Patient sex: F
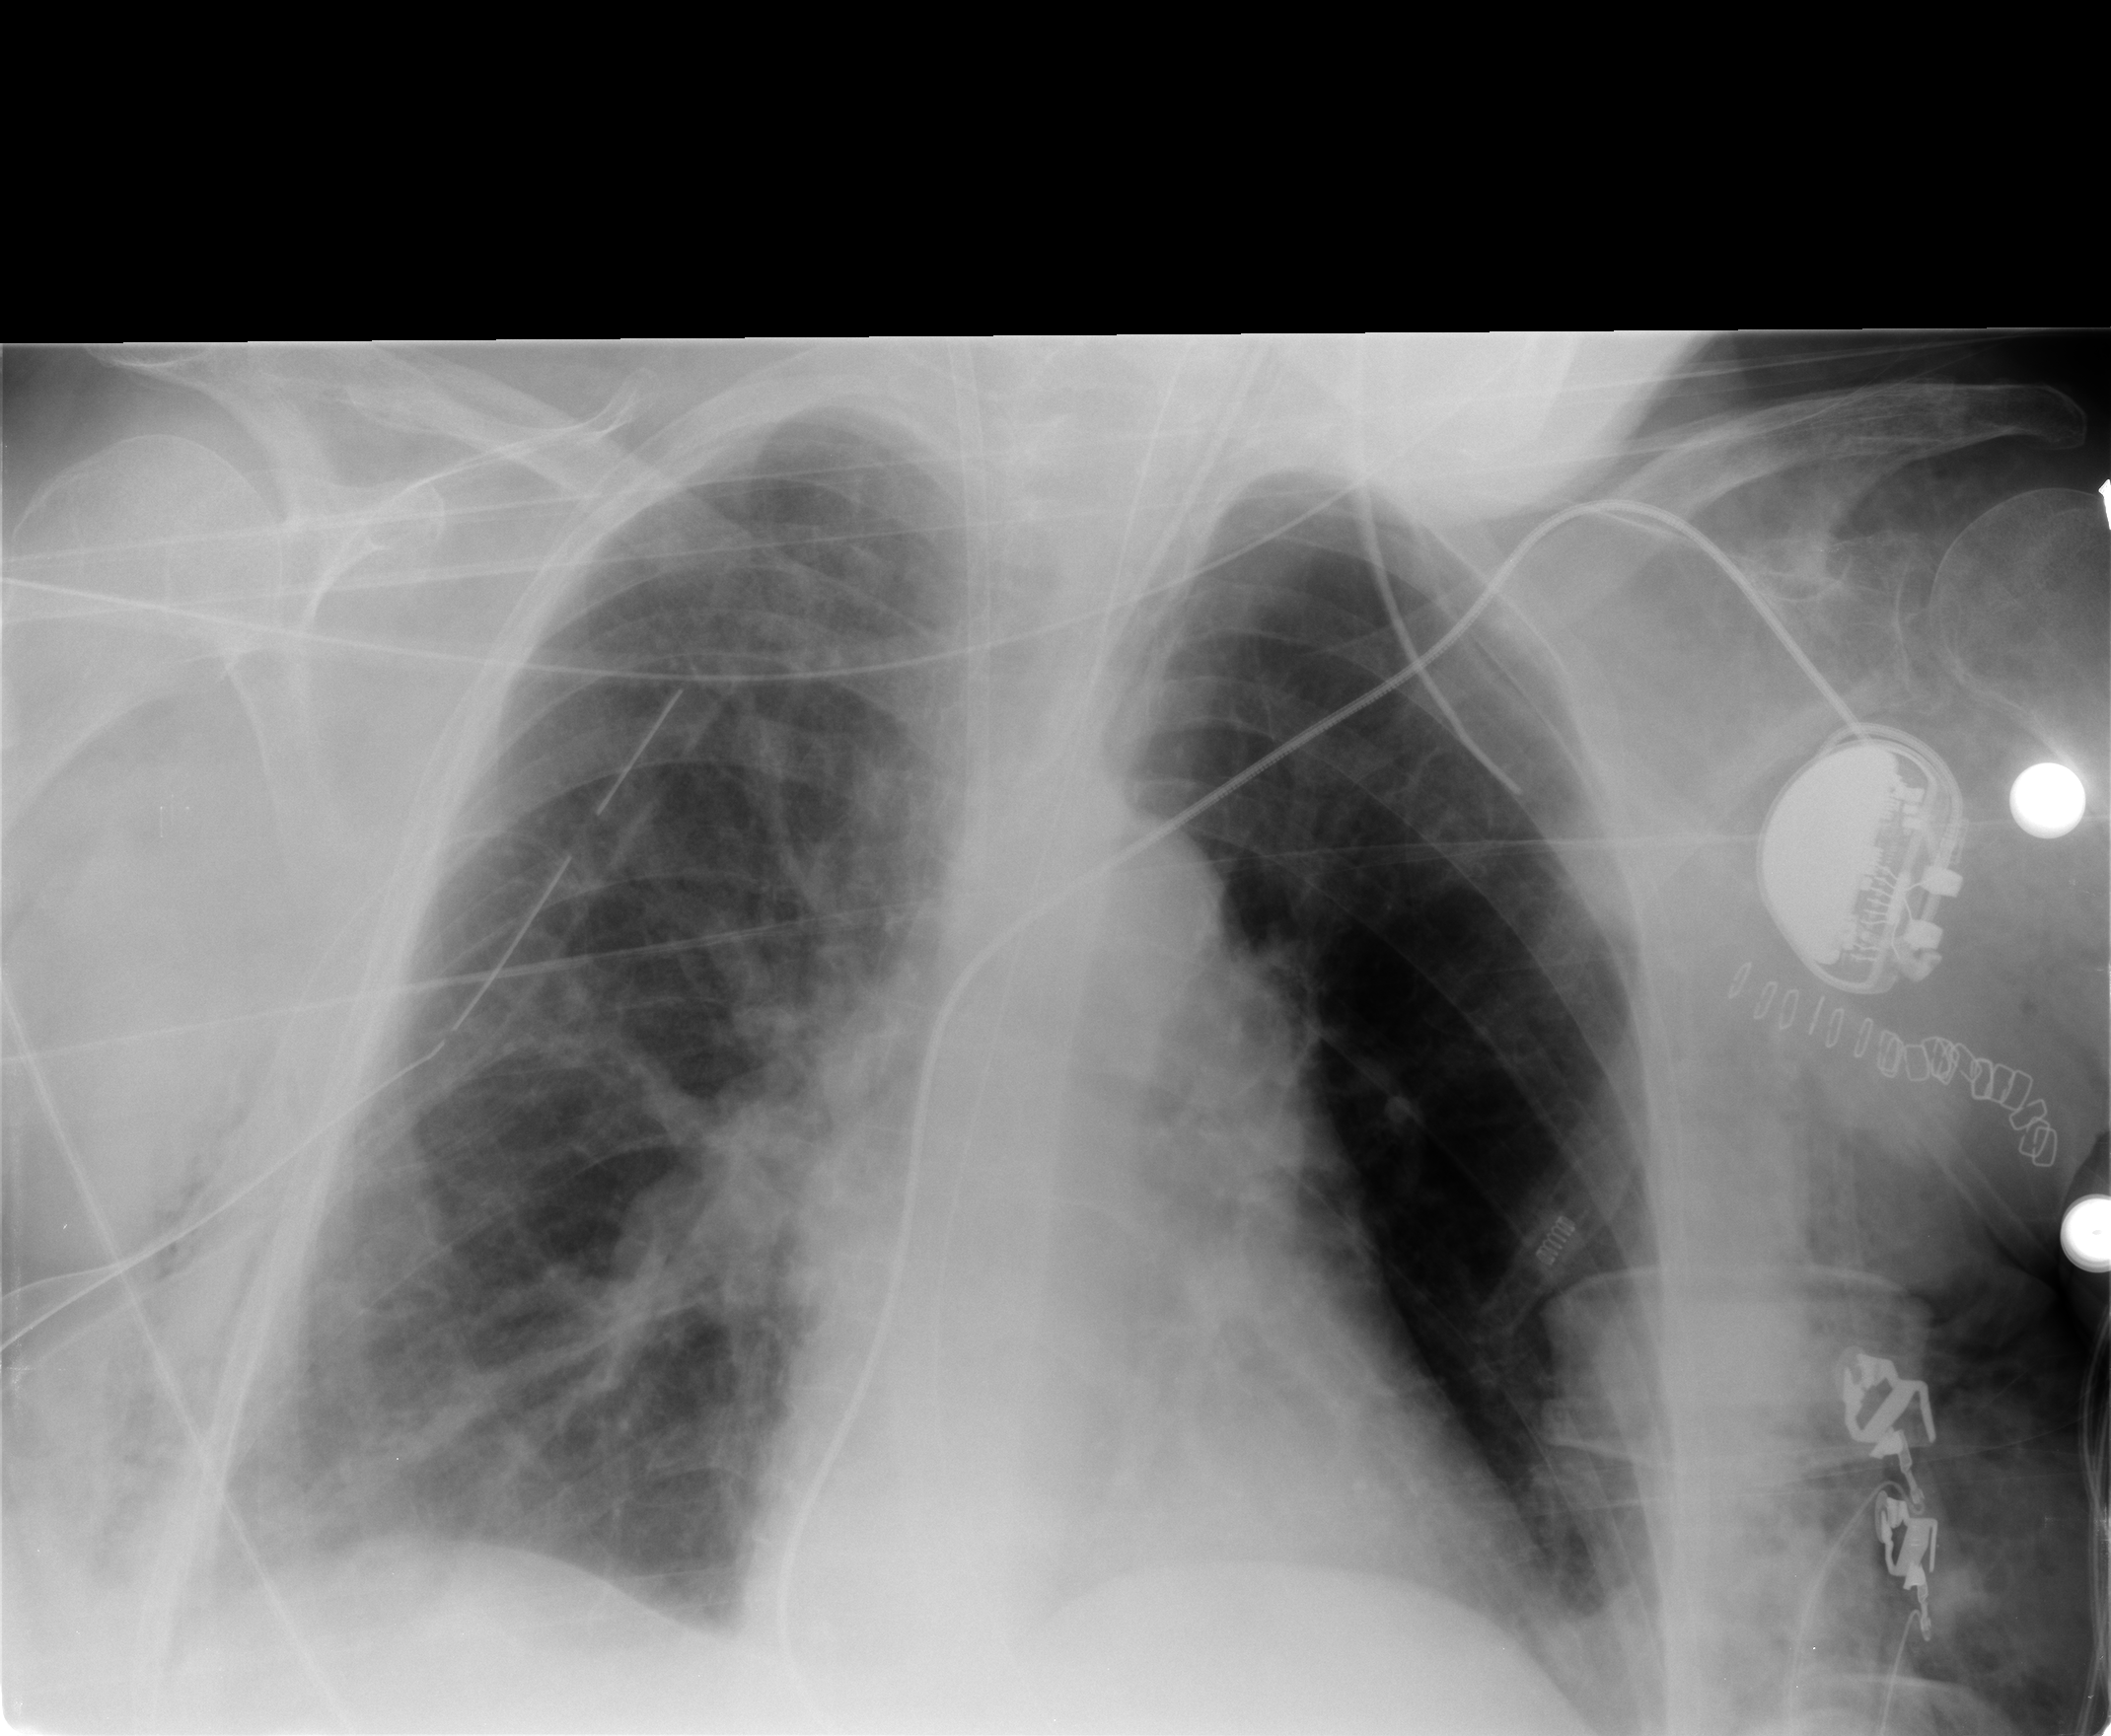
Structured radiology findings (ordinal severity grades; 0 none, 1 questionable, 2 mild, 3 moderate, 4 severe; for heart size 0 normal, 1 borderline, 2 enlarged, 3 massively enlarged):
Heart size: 2
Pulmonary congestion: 1
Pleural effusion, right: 1
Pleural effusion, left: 2
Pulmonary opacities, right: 1
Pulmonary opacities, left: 0
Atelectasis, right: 2
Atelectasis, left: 0